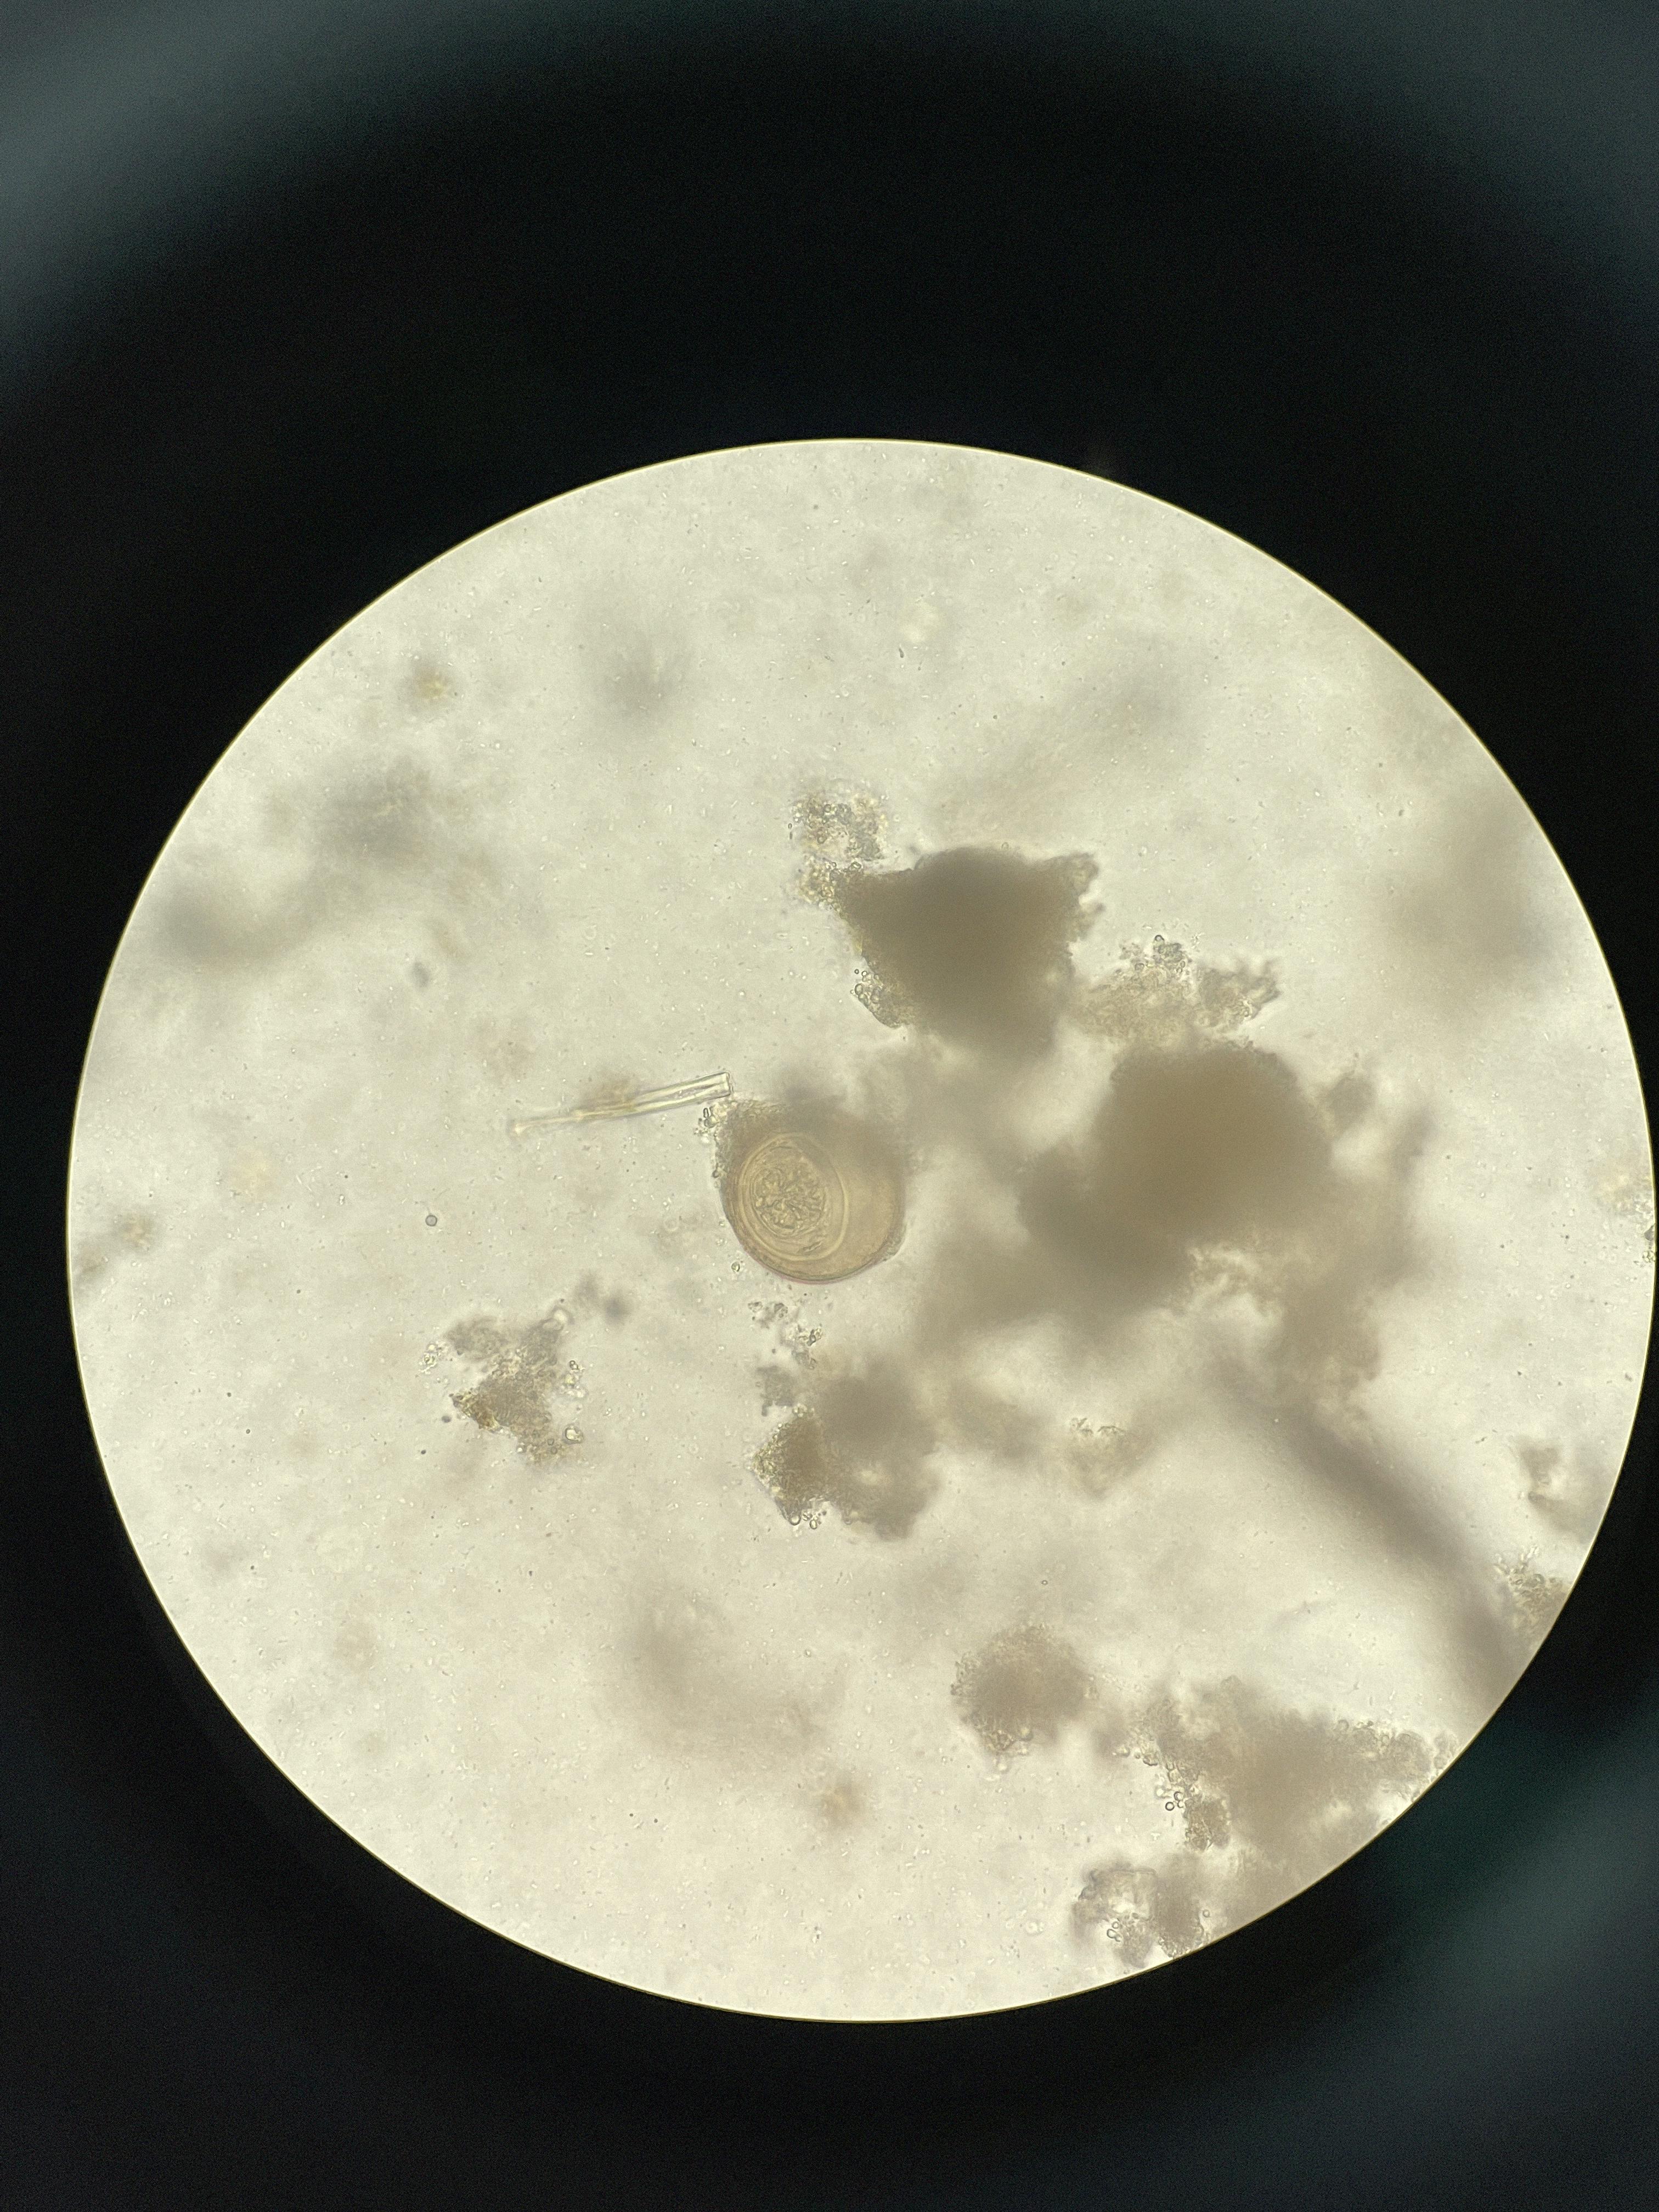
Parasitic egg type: Hymenolepis diminuta